Aerial crown-view tile of a tropical tree (Barro Colorado Island, Panama), acquired 20250818:
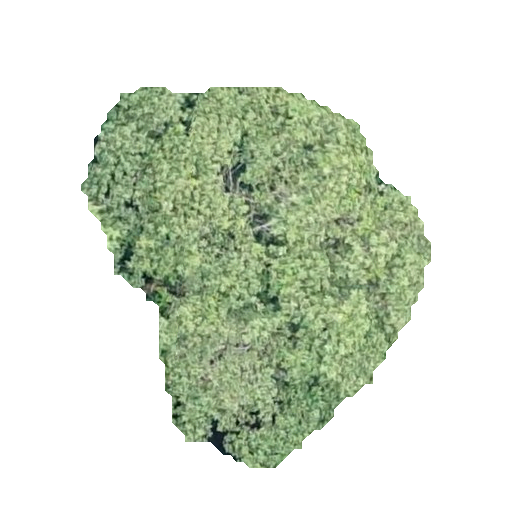
Species: Hieronyma alchorneoides
GBIF accepted scientific name: Hieronyma alchorneoides
Crown area: 128.171 m²